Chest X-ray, PA view. Patient: 63 years old, sex M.
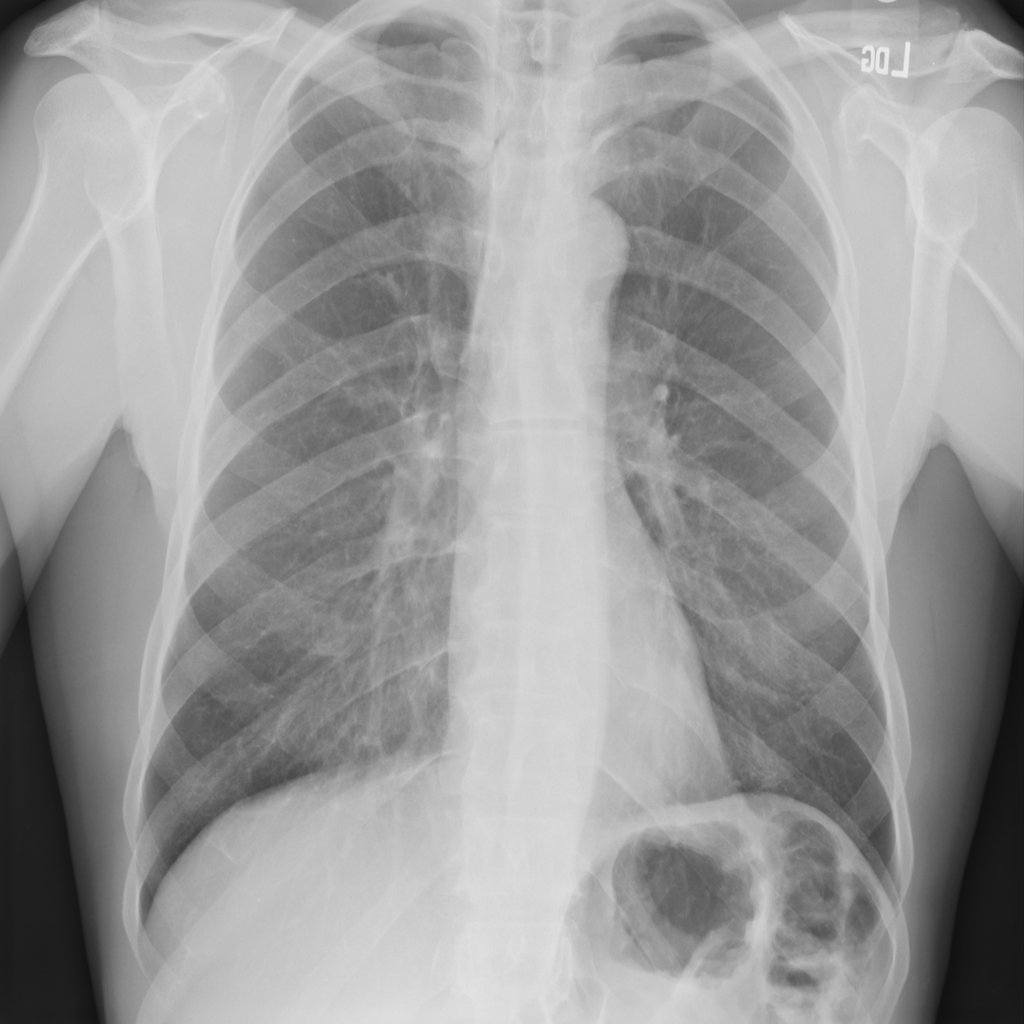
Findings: No Finding